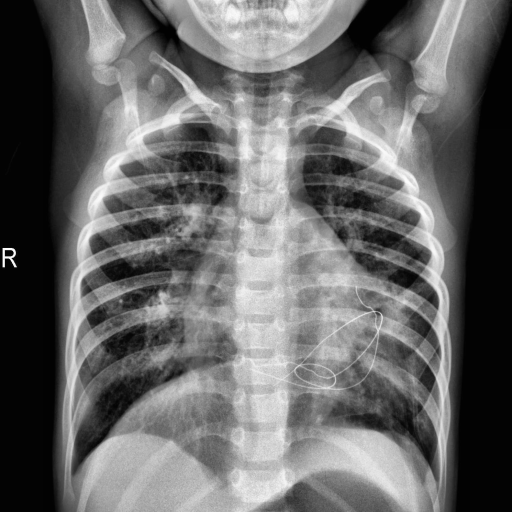
Finding: PNEUMONIA